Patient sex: M
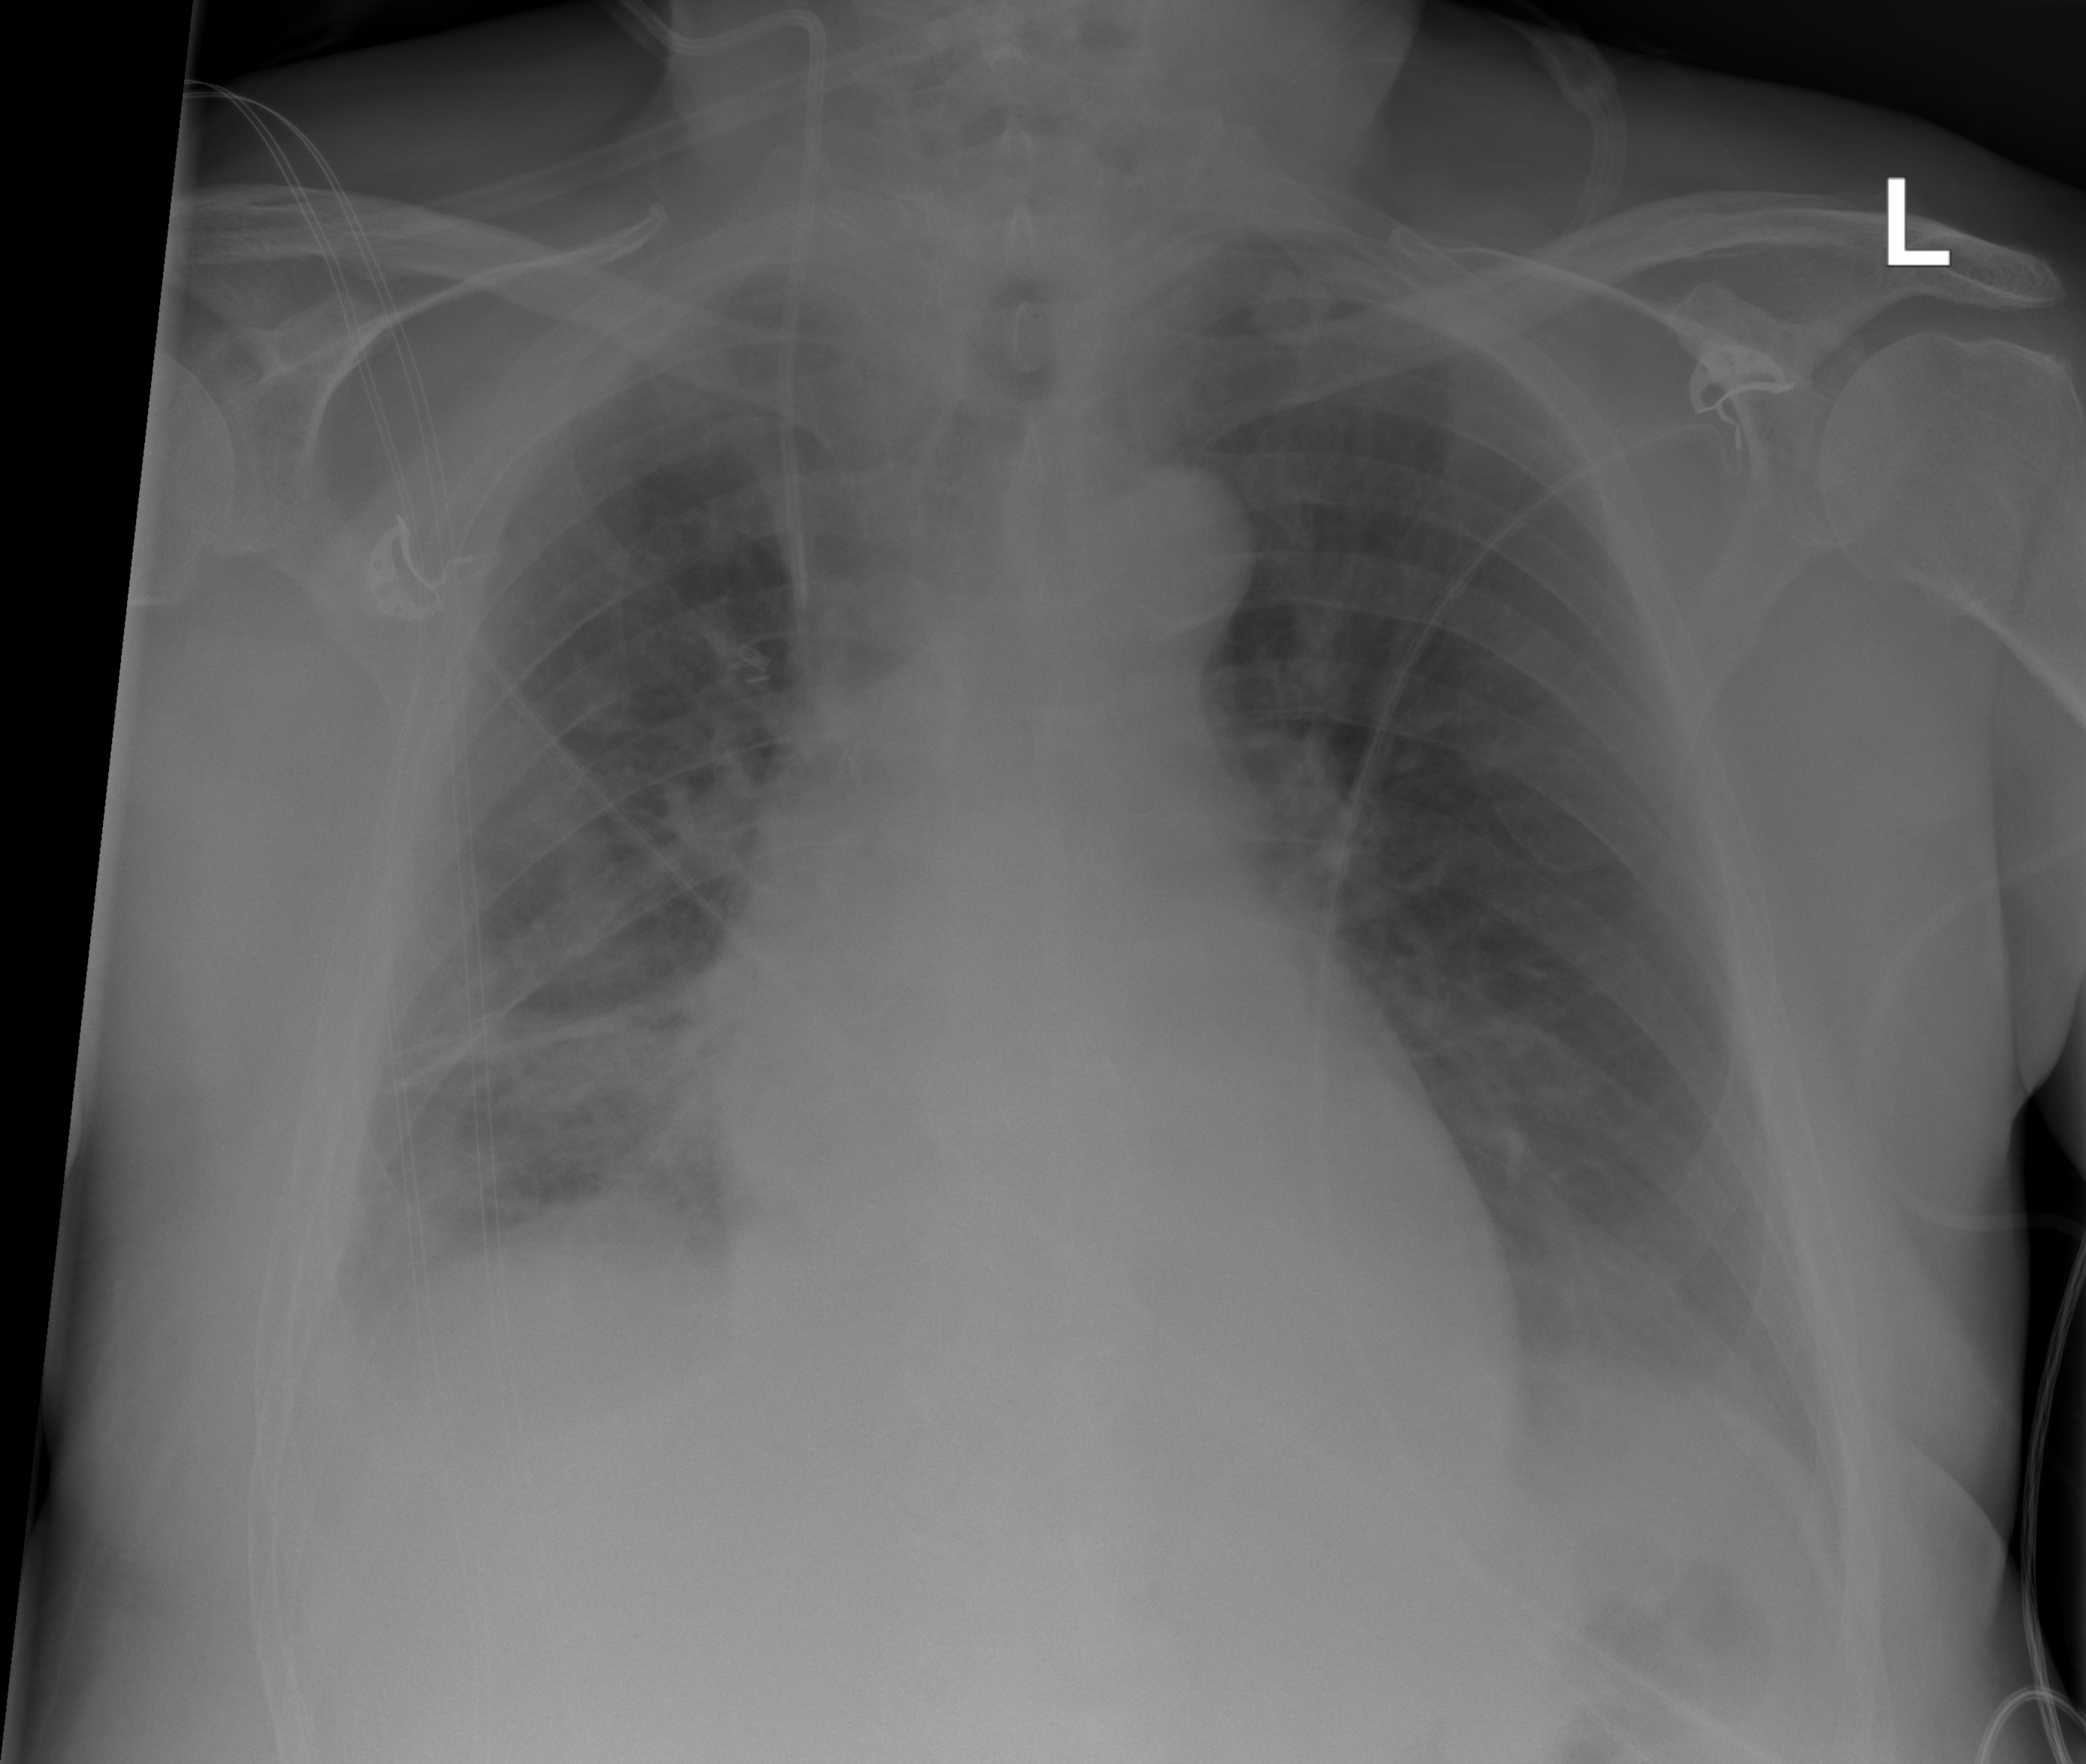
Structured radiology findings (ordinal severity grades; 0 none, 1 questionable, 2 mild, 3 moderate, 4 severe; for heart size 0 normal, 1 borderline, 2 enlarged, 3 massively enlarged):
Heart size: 2
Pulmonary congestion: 1
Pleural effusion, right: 3
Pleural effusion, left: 1
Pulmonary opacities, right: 1
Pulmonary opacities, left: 0
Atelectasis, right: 2
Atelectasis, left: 1